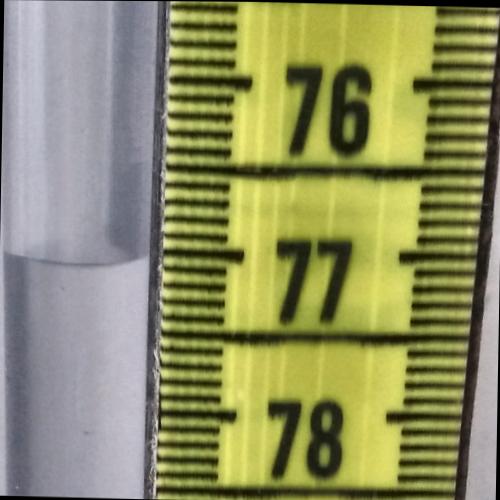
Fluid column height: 77.0 cm